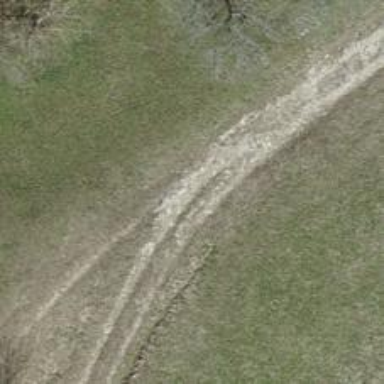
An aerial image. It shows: Track on the ground with grade 2 tracktype.